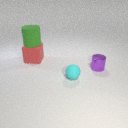
large red rubber cube to the left of small cyan rubber sphere